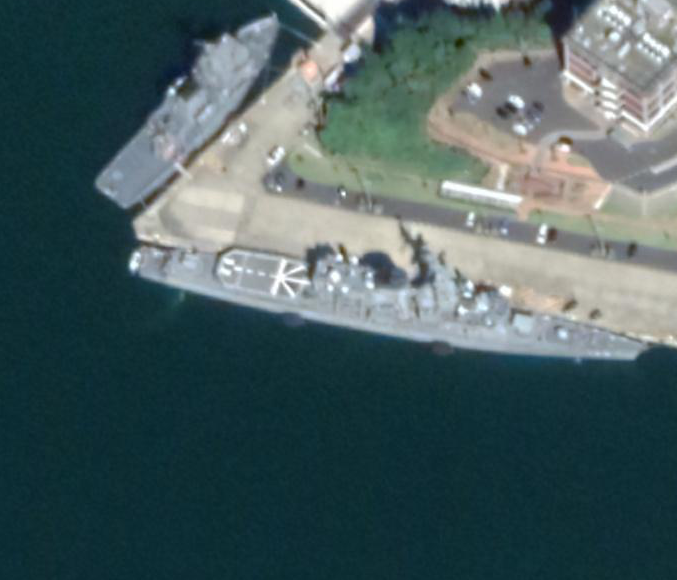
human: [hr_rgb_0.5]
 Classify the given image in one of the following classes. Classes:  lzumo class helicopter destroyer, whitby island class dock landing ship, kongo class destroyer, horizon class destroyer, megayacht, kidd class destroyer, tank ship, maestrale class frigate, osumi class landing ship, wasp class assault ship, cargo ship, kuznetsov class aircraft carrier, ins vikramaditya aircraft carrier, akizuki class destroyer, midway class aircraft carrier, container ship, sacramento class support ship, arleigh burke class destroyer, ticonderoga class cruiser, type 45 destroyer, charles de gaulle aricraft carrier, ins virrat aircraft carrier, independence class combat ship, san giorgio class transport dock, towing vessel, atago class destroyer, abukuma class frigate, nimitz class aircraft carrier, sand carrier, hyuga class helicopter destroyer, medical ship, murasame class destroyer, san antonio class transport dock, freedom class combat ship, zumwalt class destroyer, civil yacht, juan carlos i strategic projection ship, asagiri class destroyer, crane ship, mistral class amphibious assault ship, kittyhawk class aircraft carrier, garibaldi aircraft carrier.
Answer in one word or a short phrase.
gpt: Abukuma class frigate